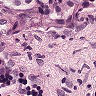
Metastatic tissue present: yes